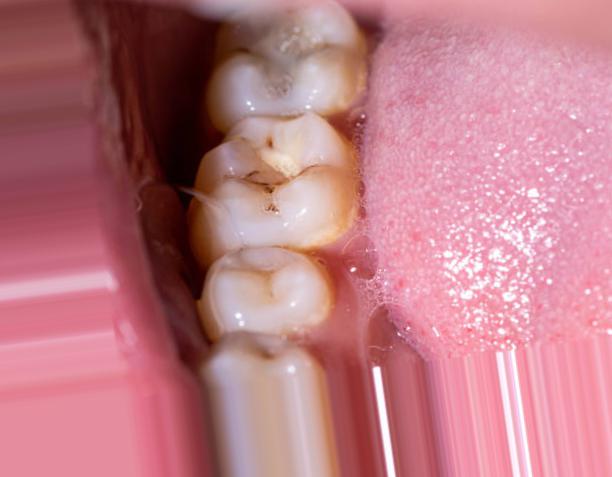
Condition: Caries